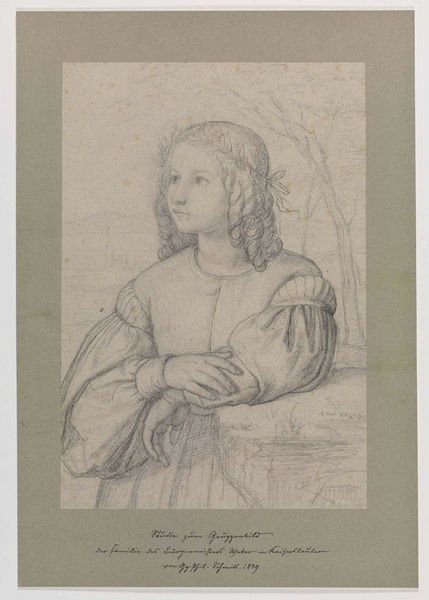
Titel: Bildnis Henrietta Helena Weber, an einen Steintisch gelehnt
Künstler: Georg Philipp Schmitt
Standort: Karlsruhe
Institution: Staatliche Kunsthalle Karlsruhe
Schlagwörter: baum, hand, kopf, weiß, bäume, dreieck, fluss, landschaft, mädchen, blumen, braun, ellbogen, finger, frau, frisur, grau, haar, hell, hintergrund, kleid, mund, nase, profil, schwarz, skizze, tisch, zeichnung, blick, dame, schleife, hemd, jung, arm, arme, augen, band, blass, falten, gesicht, haarschmuck, rahmen, stein, stirnband, ärmel, bildnis, hände, portrait, porträt, signatur, natur, zweige, gewand, haare, stehend, kind, pflanzen, kinn, locken, puffärmel, renaissance, zart, passpartout, schrift, haltung, grafik, haarband, sepia, romantik, lehnen, inschrift, datum, klavier, deutsch, faltenwurf, junge, aufstützen, graun, knöpfe, dreiviertelprofil, jahreszahl, kohle, radierung, lockig, seite, widmung, schwarzweiß, text, beschriftung, bleistift, kranz, lorbeerkranz, halbprofil, real, wams, abstützen, aufgestützt, blumenkranz, weich, anlehnen, haarschleife, porträit, kopfschmuck, bauschig, sütterlin, handschrift, beschreibung, siegeskranz, zeichung, handschriftlich, länder, sugnatur, haarlocken, gelockt, haarnetz, nse, starren, schmollen, blick in die ferne, natür, harband, fohr, 19. jahrhundert, e, h, 1800, 1839, 3/4, gesangsstunde, gesangstunde, mädchenbild, krsnz